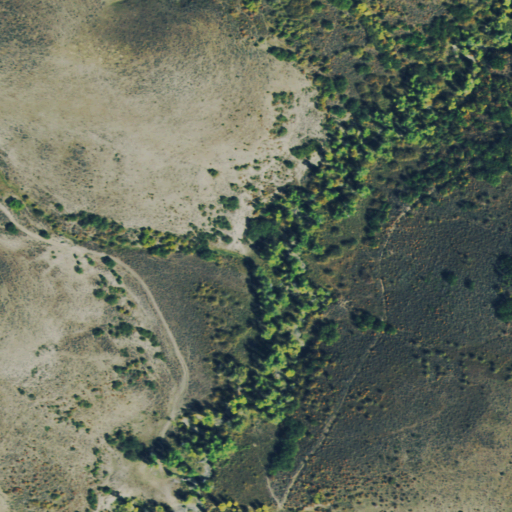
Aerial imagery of valley in Colorado named Jones Draw containing shrub and deciduous forest